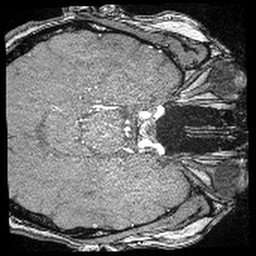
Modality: angio
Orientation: axial
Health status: ill
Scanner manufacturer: siemens
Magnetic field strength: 3 T
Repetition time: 0.022 s
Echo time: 0.00401 s